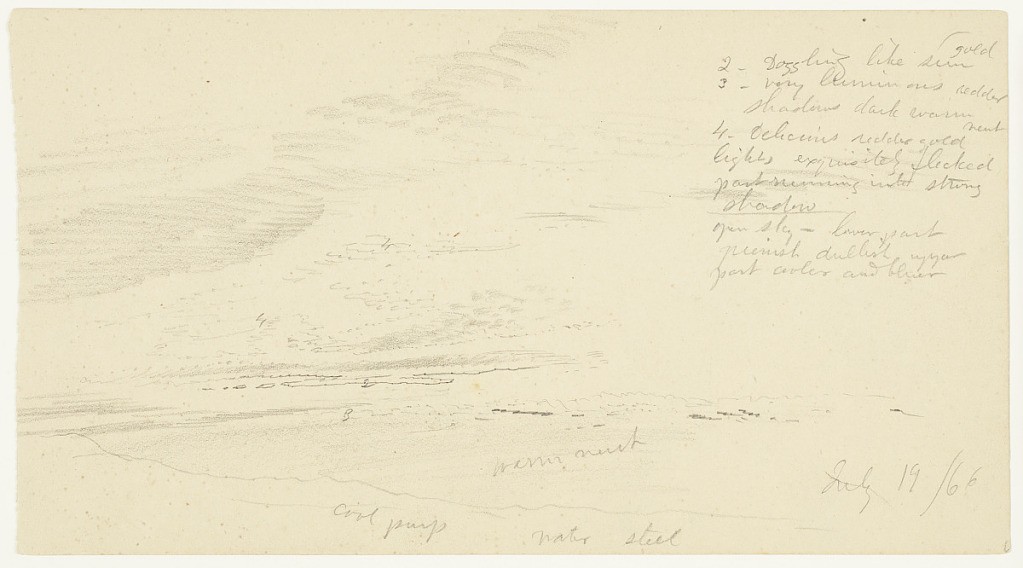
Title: Sunset over the Hudson River, Hudson, New York
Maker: Frederic Edwin Church, American, 1826–1900
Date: July 19, 1866
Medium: Graphite on tan wove paper; verso: graphite
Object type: drawing
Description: Landscape and atmosphere sketch showing a view of a vibrant and mixed sunset above the mountainous terrain of the Hudson River Valley, as seen from the artist's property near Hudson, New York. Along the lower margin, the rugged contour of the Catskills is visible above faint striations that suggest the Hudson River. Above, the sky is filled with a diverse, layered mixture of puffy and hazy clouds that are lit by the setting sun as they extend over the horizon.

Verso: Landscape sketch showing a view of the crescent moon over the Hudson River Valley, looking southwest from the artist's property near Hudson, New York. In the foreground, a grove of trees on a nearby hill gives way to a dark wooded landscape in the middle distance, beyond which, the waters of the Hudson River are visible. Along the horizon at right, the southern end of the Catskill Escarpment is shown. Above, the crescent luminously glows and illuminates the cloud around it.